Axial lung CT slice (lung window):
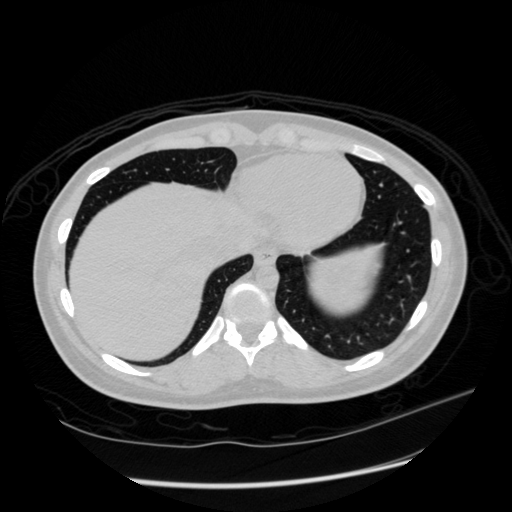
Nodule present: no